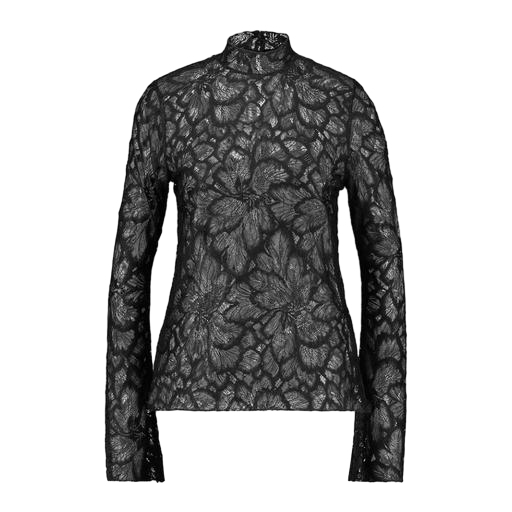
black stretch lace mock-turtleneck top, black petite printed mock-neck top only macy, black floral-lace shirt, white background